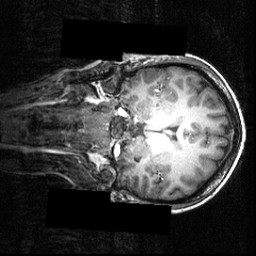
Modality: T1w
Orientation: coronal
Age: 21
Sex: female
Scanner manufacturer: siemens
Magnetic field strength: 3.951 T
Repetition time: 1.5 s
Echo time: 0.00335 s